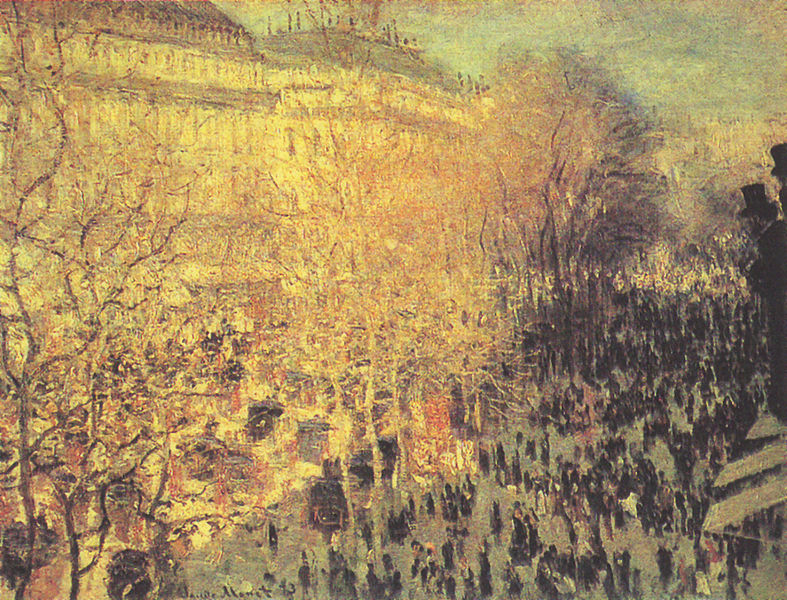
Titel: Boulevard des Capucines
Künstler: Claude Monet
Standort: Moskva
Institution: The Pushkin State Museum of Fine Arts
Schlagwörter: baum, berg, blau, blätter, dunkel, feuer, gruppe, himmel, laub, mann, schatten, umhang, weiß, wolken, bäume, frauen, gelb, grün, impressionismus, landschaft, menschen, ocker, stadt, äste, abend, fenster, frankreich, fussgänger, grau, hell, hut, hüte, licht, männer, paris, renoir, schwarz, strasse, dach, gebäude, haus, rot, schloss, beige, fest, gesellschaft, herren, malerei, masse, menge, zylinder, häuser, kalt, zweige, sonne, gold, zilinder, wald, kamin, kamine, kinder, pferde, schornstein, balkon, ansicht, fassade, fassaden, zuschauer, berghang, hang, leer, sonnenlicht, dächer, schornsteine, allee, sonnenuntergang, kahl, herbst, winter, spazieren, geschäfte, kutschen, läden, platz, treiben, auto, wagen, ölgemälde, frack, duktus, monet, nah, frühling, striche, impression, schauspiel, grossstadt, oben, punkte, berlin, burg, gemalt, spaziergang, viele, asphalt, getümmel, mäntel, menschenmenge, flanieren, sonnenschein, stadtlandschaft, strassen, umzug, plein air, freien, parade, belebt, zuschauen, jahreszeit, strahlend, fotographie, autos, markise, boulevard, pissaro, karmin, zylinderhut, menschne, plätze, himmer, buden, voll, markisen, hochhäuser, luftig, pergola, jalousien, avenue, von oben, massen, markiesen, champs elysee, marquise, new york, freiluft, elysee, kutche, peisage, entlaubt, boheme, kein bild, stadtleben, balkbosicht, capucines, champs, einfang, häuserberg, marqise, pari, vogelpespektive, herst, impresssionist